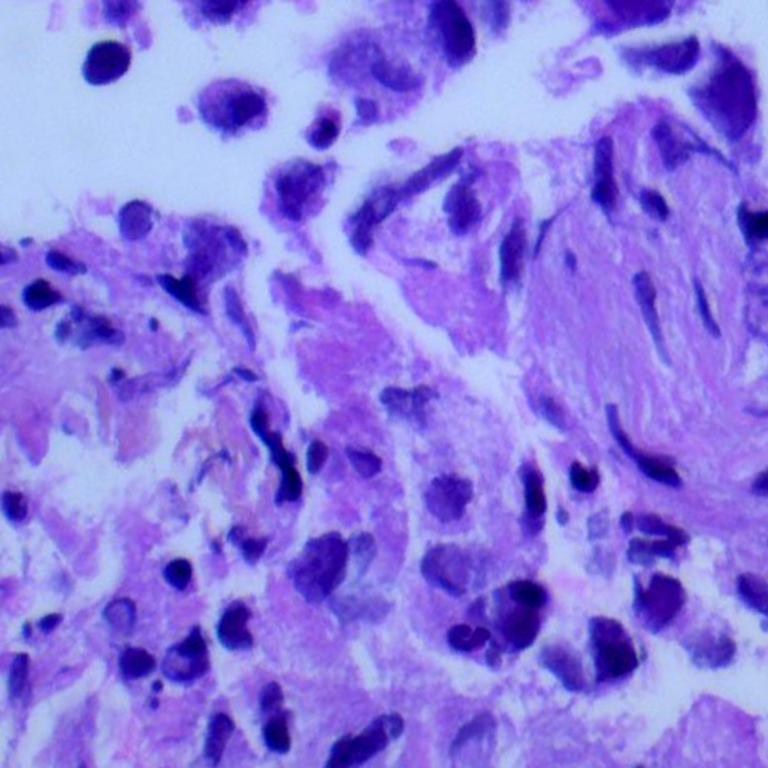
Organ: lung
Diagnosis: adenocarcinomas